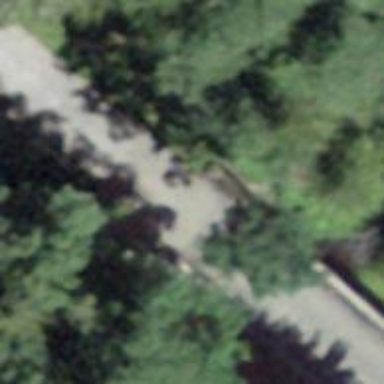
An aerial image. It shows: Unclassified road on bridge.